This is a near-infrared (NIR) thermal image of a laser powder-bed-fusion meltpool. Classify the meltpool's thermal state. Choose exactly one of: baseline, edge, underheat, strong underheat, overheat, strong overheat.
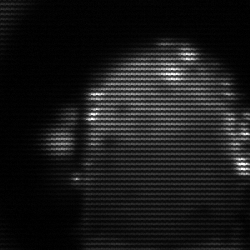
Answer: baseline